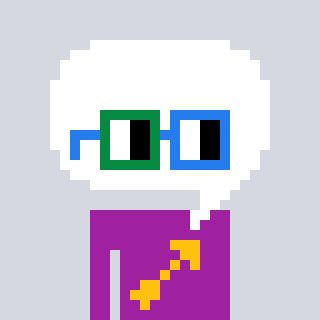
a pixel art character with square green and blue glasses, a speech bubble-shaped head and a magenta-colored body on a cool background